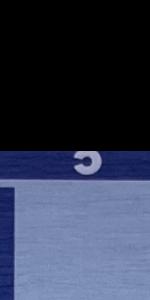
Label: Empty